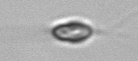
Label: Chrysochromulina